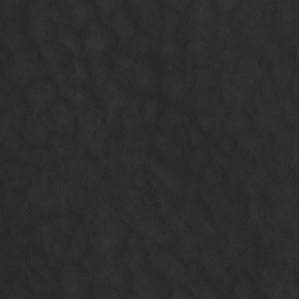
Label: non_frost